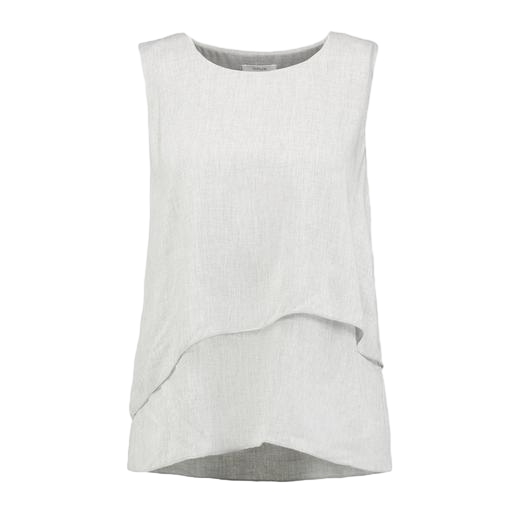
gray double-layer top, layered tank top, white layered tank, white background